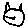
Label: cat